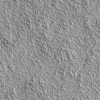
Label: not_dusty